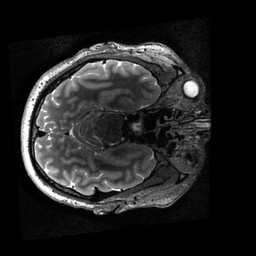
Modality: T2w
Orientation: axial
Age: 32
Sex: male
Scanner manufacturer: siemens
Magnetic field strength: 3 T
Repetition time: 3.2 s
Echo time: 0.564 s